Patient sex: M
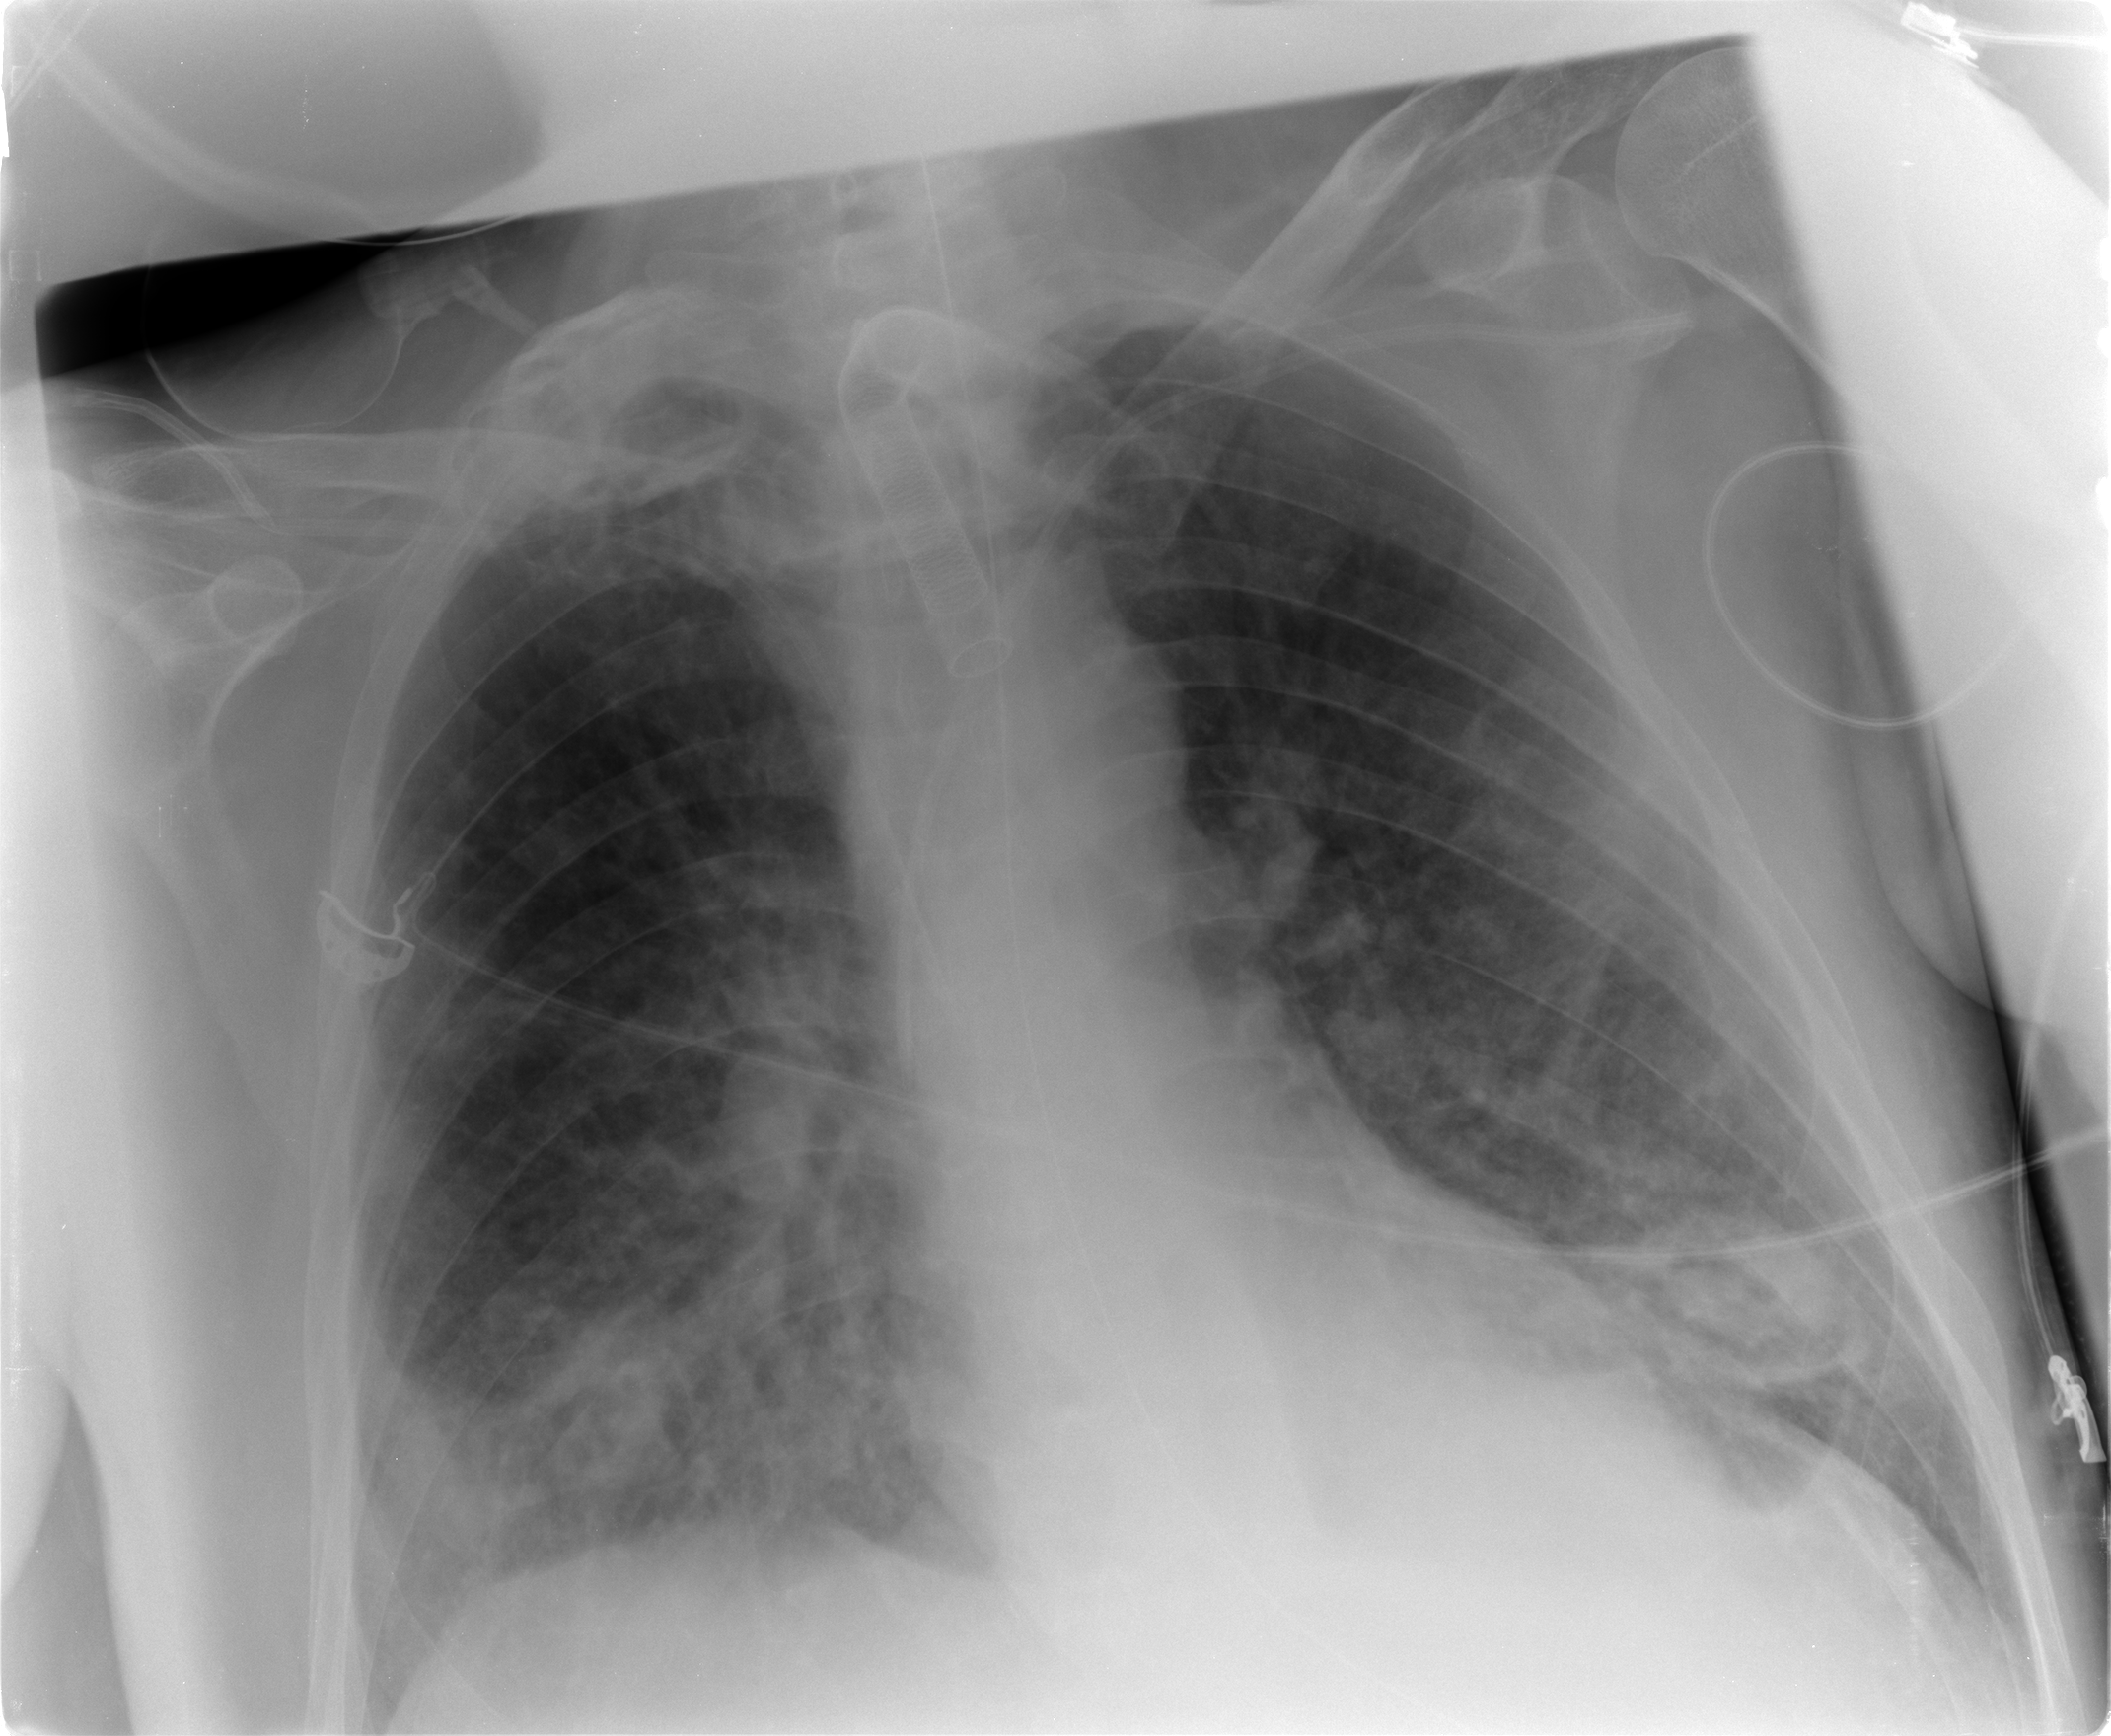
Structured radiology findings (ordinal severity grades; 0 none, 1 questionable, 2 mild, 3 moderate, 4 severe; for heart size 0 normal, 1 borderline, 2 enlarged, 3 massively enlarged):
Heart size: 0
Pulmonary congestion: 3
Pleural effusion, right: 0
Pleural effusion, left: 0
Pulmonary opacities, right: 3
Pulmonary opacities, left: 3
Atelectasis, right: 3
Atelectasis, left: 3